Question:
Oddly enough, when I click on one of the fields the correct date and time will appear, but revert to it's previous state (###########) once I click away.
Does any body know what could be causing this? I believe one of the queries is corrupting the DATETIME fields in this program. A query randomly broke earlier when it was appending information into a table, and clearing the table solved the problem.
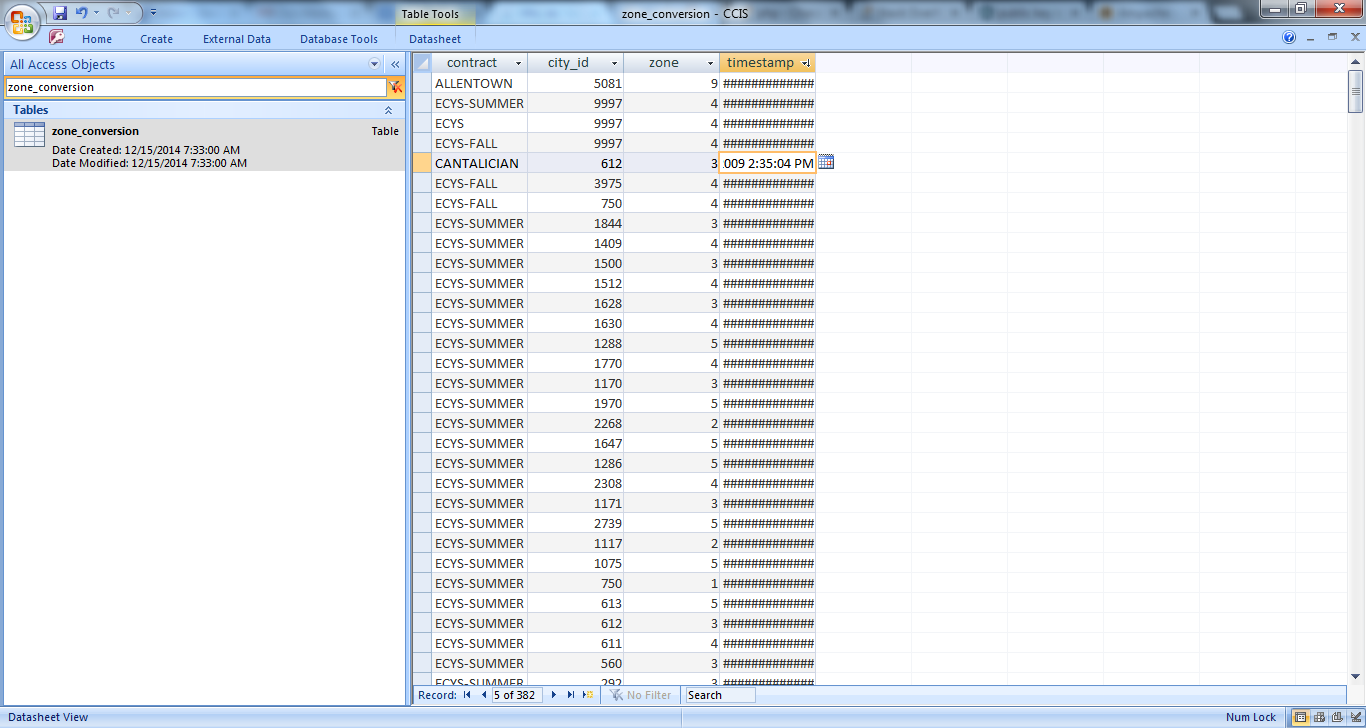
Answer: Lol, widen the column display a little bit and then see :) Thats just because the display field is not wide enough. Its nothing related to the data storage itself. Applies to excel as well. Such a common thing.